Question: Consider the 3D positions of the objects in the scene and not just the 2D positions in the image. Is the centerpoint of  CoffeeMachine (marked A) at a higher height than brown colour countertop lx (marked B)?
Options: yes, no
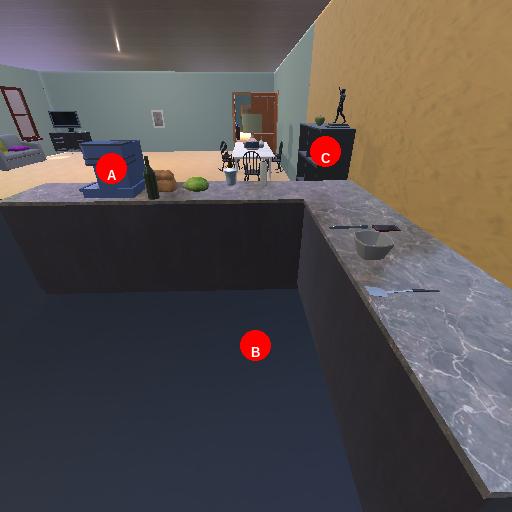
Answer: yes